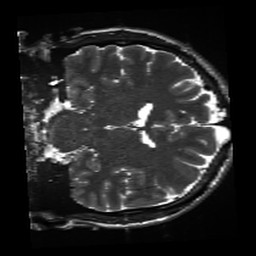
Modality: inplaneT2
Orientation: coronal
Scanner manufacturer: siemens
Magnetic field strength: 3 T
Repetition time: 11 s
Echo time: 0.059 s